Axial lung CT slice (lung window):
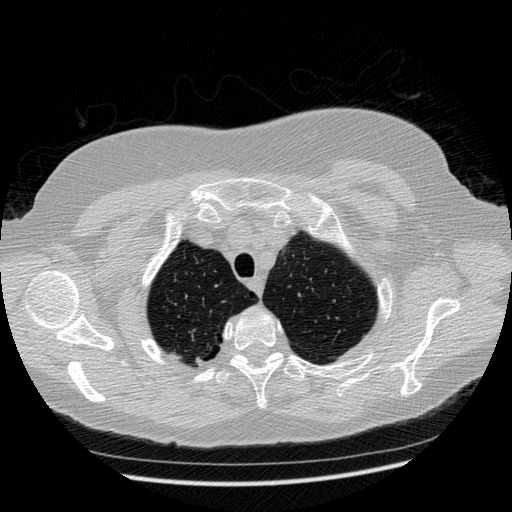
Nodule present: no